Question: I'm parsing the html page, and I'm new to this kind of parsing, could you suggest me the idea to parse following html
HTML Code : <URL>
for each type of room, there are list of sub rooms so I wish to group them as Parent - Childs into the List of Objects. then later we can access to each of those childs.
this is the code as far as I could do but without adding to the Objects, besides Fizzler is there any other parser I can do in this case.
'''
var uricontent = File.ReadAllText("TestHtml/Bew.html");
var html = new HtmlDocument(); // with HTML Agility pack
html.LoadHtml(uricontent);
var doc = html.DocumentNode;
var rooms = (from r in doc.QuerySelectorAll(".rates")
from s in r.QuerySelectorAll(".rooms")
from rd in r.QuerySelectorAll(".rate")
select new
{
Name = rd.QuerySelector(".rate-description").InnerText.CleanInnerText(),
Price = r.QuerySelector(".rate-price").InnerText.CleanInnerText(),
RoomType = s.QuerySelector("tr td h2").InnerText.CleanInnerText()
}).ToArray();
'''
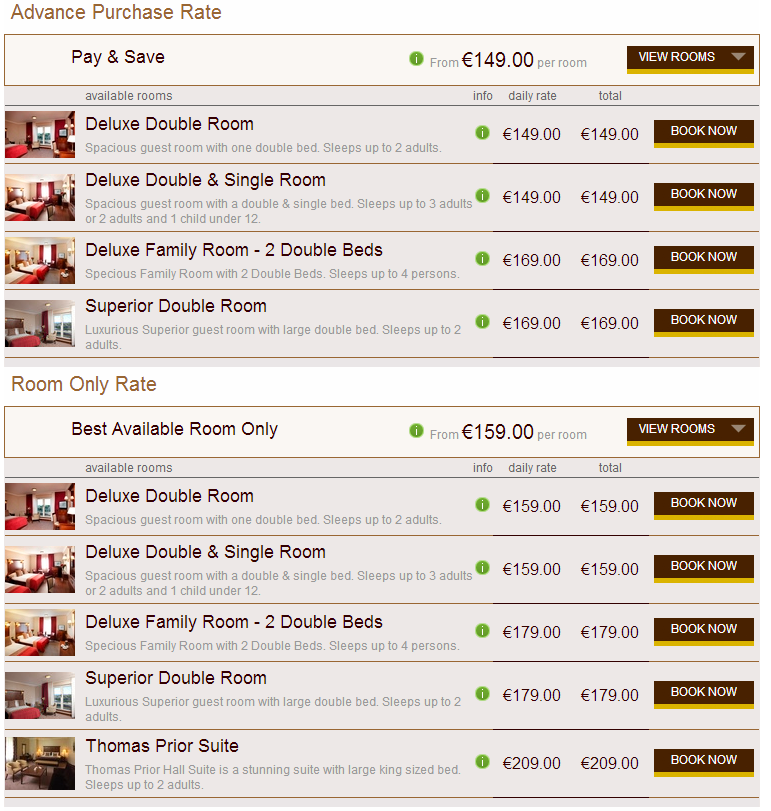
Answer: Personally, I wouldn't use an Array. I would use a 'List'. The implementation of a 'List' should allow you to add particular nodes into particular positions and grouped accordingly.
Then you could simply:
- - - -
Which would allow you to quickly filter through the content. Since each list item is stored. Some <URL>.
---
Another item I forgot to mention, the can do the following:
- -
It can also grab remote or local pages.
---
I would actually download the from Nuget. It is incredibly powerful and robust, it will more than likely make it even easier to scrub the desired data. You can download it by following these steps:
- - - - - 'Install-Package HtmlAgilityPack'
A great example can be found from this <URL>.
The premise is simple:
'''
HtmlAgilityPack.HtmlDocument document = new HtmlAgilityPack.HtmlDocument();
// Map the document to the Html Page.
document.Load(filePath);
// If you would rather do it through Xml String, should you require it.
if (document.DocumentNode != null)
{
HtmlAgilityPack.HtmlNode bodyNode = htmlDoc.DocumentNode.SelectSingleNode("//body");
if( bodyNode != null)
{
// Do something with bodyNode.
}
}
'''
This example shows the syntax, but it should be far easier to grab particular nodes out of the page and manipulate it accordingly with the 'HtmlAgilityPack'.
Hopefully this points you in a better direction.